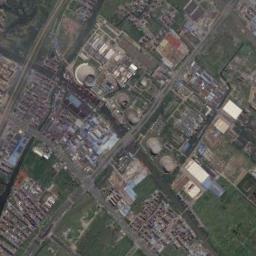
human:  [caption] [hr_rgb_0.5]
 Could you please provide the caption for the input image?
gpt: The thermal power station is next to some buildings and trees .

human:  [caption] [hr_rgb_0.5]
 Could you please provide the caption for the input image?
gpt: There is a thermal power station and a house in the open space by the road .

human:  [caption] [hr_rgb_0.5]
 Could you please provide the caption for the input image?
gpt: In the thermal power station, there are neatly planned plants, Equipment and good greening  There are five cooling towers .

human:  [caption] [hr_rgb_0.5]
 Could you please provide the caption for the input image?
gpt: Many buildings are near the thermal power station .

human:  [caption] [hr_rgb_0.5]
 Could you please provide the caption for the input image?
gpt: There are many buildings and some green meadows on the thermal power station .